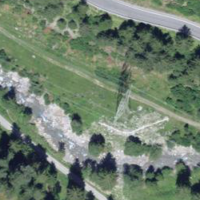
EUNIS habitat code: 23
Species observed at this site:
Lathyrus sylvestris